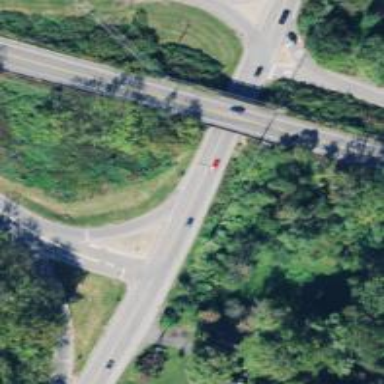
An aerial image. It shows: Trunk link highway.